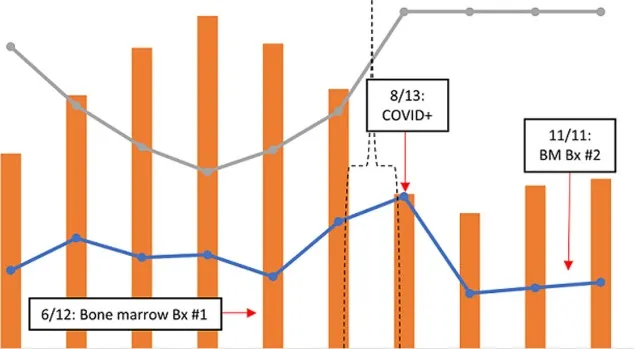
trend in renal function relative to initiation of myeloma chemotherapy and COVID-19 infection; BM= bone marrow, Bx = biopsy.
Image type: chart (chart)